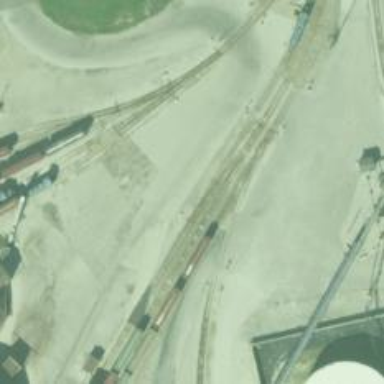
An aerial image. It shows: Rail spur service.